Field crop: tomato
Growth stage: 2
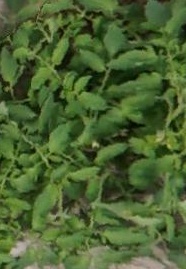
Species: tomato